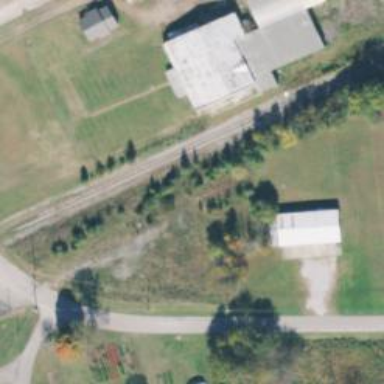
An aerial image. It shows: Railway siding for service.